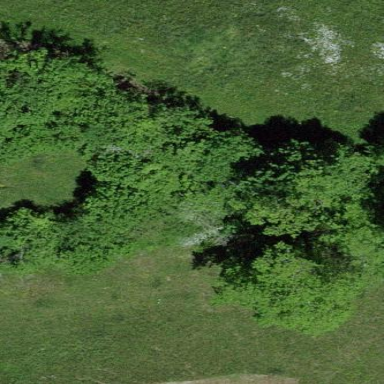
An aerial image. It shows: Forest area with mix of leaf cycles.